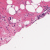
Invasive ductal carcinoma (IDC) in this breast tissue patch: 0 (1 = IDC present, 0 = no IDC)